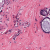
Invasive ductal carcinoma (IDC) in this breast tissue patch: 0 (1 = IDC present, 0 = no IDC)